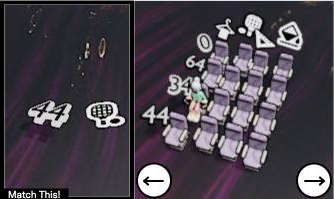
Task: seats
Answer: no